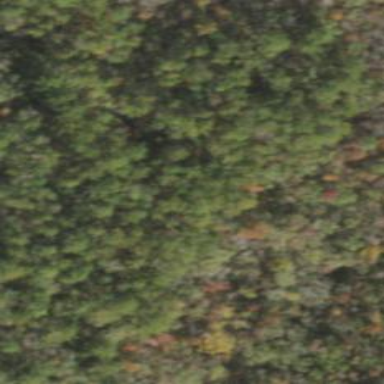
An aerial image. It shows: Forest area dominated by needle-leaved trees.